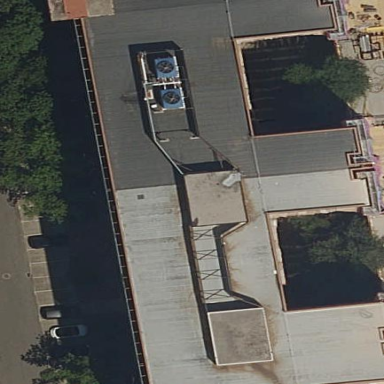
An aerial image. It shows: Part of building.